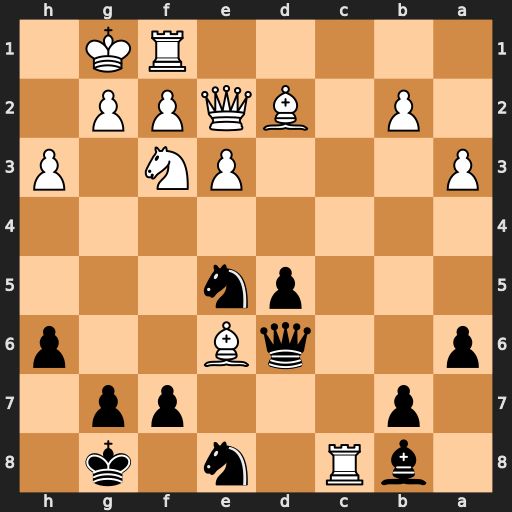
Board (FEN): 1bR1n1k1/1p3pp1/p2qB2p/3pn3/8/P3PN1P/1P1BQPP1/5RK1
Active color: b
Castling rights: -
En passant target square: -
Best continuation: Nxf3+ Kh1 Qh2#